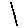
Label: line